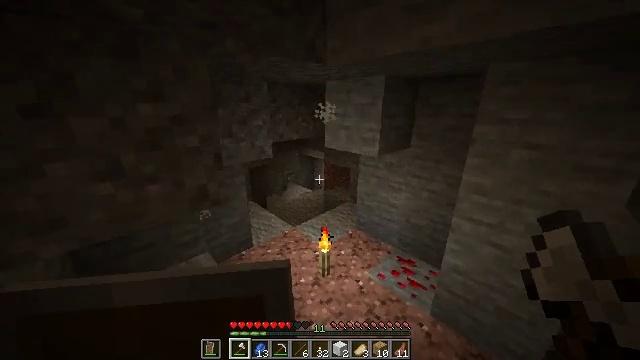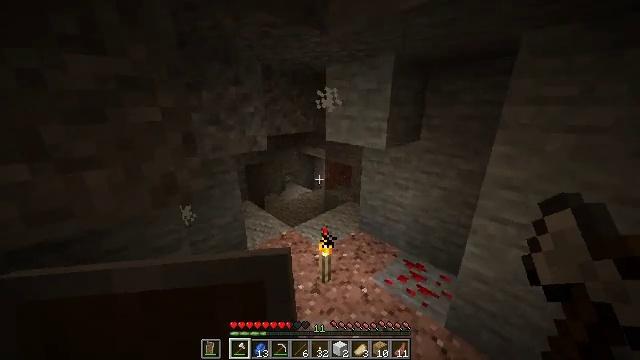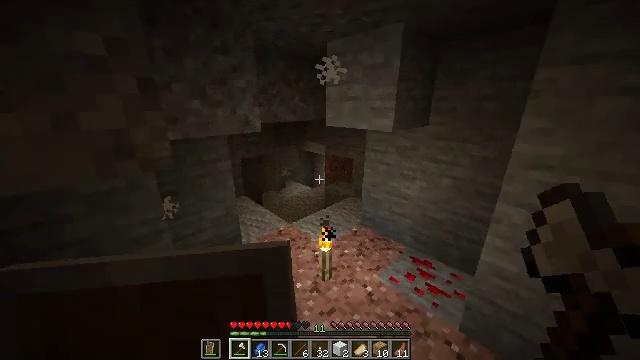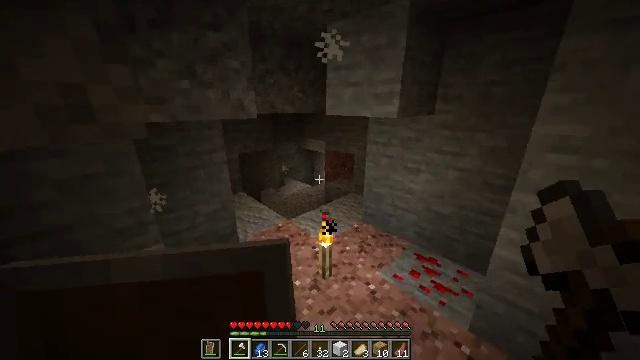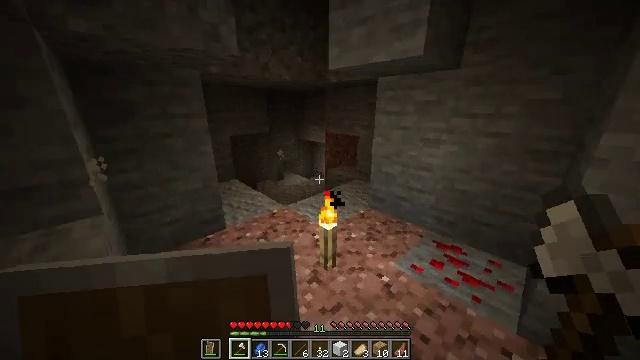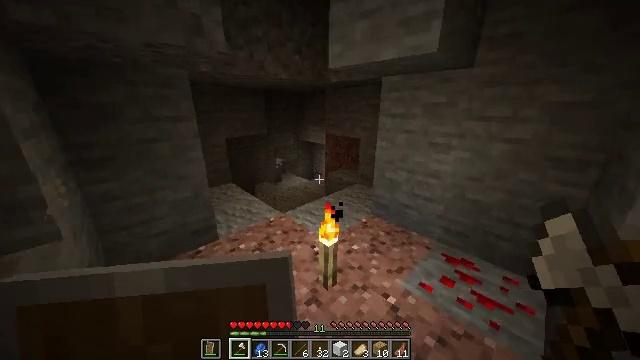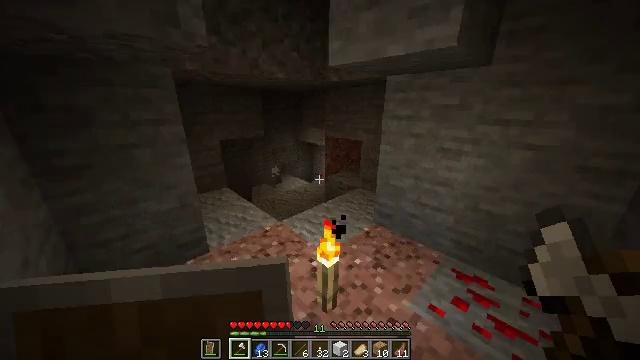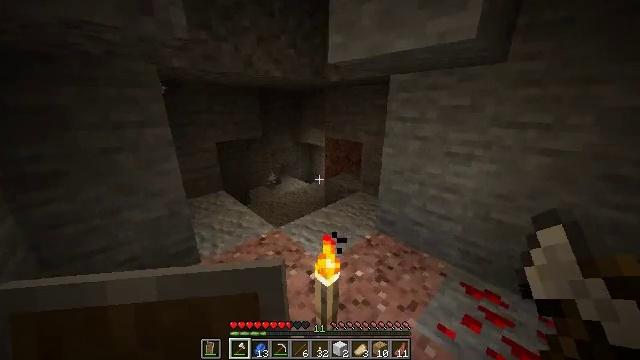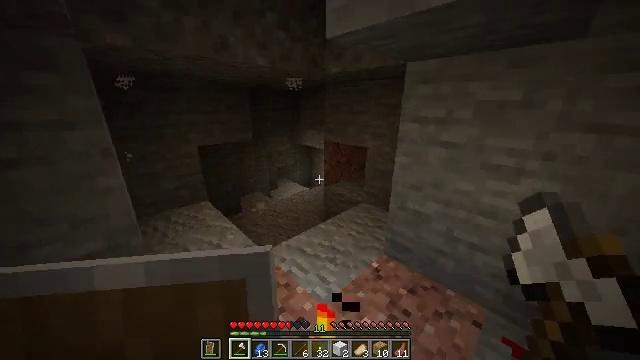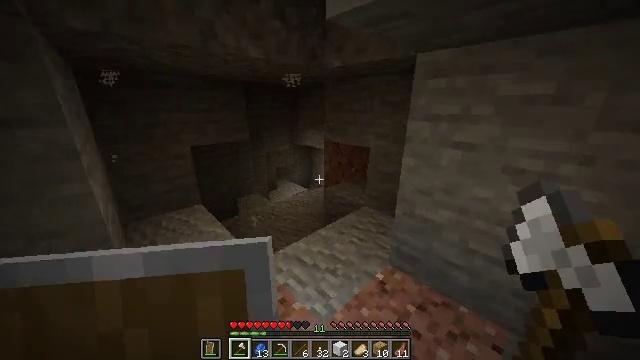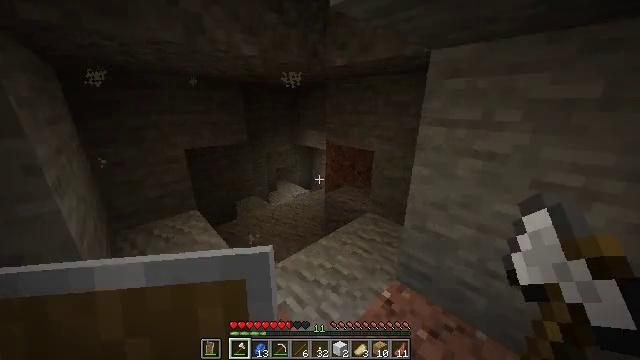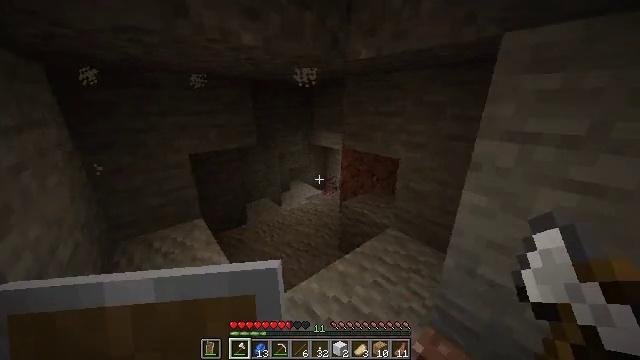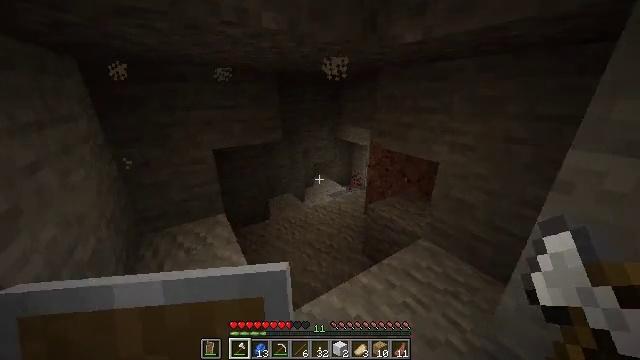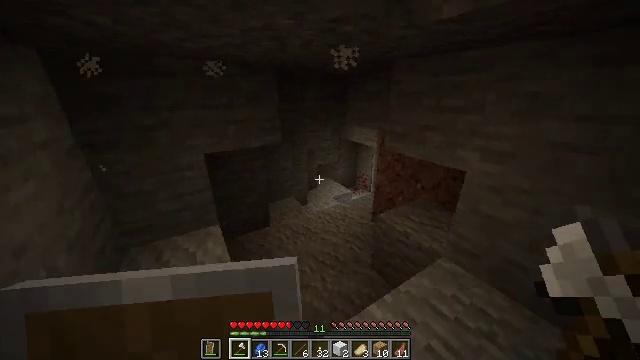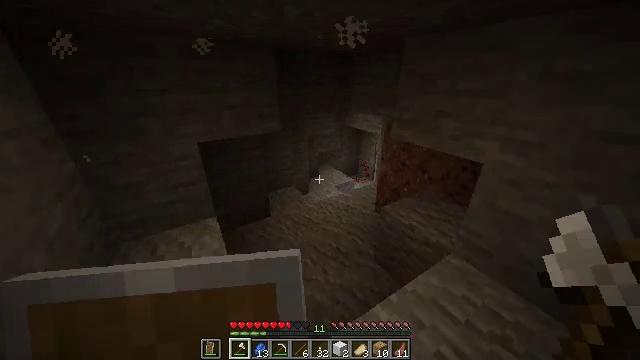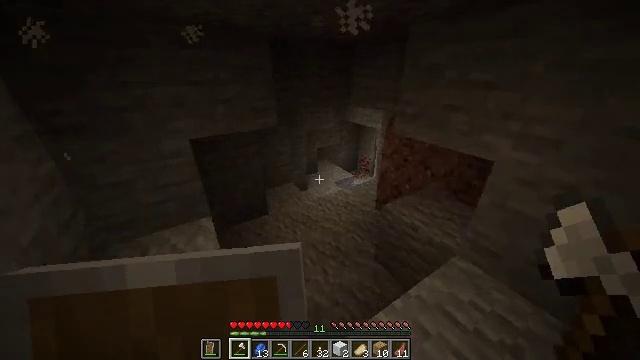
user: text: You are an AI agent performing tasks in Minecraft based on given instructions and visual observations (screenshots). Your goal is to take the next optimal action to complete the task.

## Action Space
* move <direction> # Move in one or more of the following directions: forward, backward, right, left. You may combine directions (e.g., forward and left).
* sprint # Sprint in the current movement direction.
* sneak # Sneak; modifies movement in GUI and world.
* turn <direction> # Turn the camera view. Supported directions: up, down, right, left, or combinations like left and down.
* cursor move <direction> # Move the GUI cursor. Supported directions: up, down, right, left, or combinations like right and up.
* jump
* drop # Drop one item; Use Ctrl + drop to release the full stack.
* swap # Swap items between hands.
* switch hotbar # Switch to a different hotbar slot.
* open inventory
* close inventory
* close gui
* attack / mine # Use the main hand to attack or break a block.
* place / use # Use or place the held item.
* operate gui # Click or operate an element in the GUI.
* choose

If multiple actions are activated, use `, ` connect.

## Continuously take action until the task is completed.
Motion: motion action
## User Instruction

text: Extinguish the fire.
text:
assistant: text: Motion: move forward, sprint
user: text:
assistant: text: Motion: move forward, sprint
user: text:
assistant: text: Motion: move forward, sprint
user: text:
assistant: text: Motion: move forward, sprint
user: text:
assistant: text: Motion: move forward
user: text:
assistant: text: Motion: move forward
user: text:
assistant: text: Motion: move forward
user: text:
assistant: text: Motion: move forward
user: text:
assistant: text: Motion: move forward
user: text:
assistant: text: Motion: move forward
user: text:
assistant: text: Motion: move forward, turn left
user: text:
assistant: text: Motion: move forward, turn left and down
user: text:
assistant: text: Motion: move forward, turn left
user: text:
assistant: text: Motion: move forward, turn down
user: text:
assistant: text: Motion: move forward, turn down
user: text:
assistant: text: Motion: move forward
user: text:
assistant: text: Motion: move forward, turn right and down
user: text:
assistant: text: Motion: move forward
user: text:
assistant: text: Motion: move forward
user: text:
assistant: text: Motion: move forward, turn right
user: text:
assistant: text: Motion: move forward
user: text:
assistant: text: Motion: move forward, turn right and down
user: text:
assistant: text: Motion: move forward, turn right
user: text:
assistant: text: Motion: move forward
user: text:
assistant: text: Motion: move forward
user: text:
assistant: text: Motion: move forward
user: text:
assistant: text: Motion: move forward
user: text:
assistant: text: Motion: move forward
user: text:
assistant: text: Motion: move forward
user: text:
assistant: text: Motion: move forward and move left